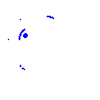
Particle: pion